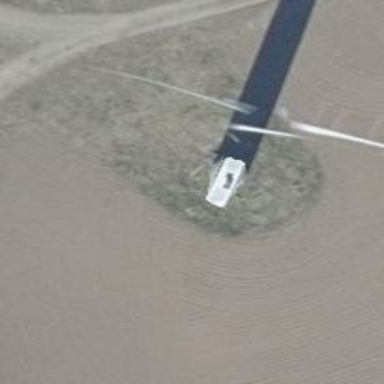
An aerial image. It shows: Wind generator powered by horizontal-axis wind turbine.